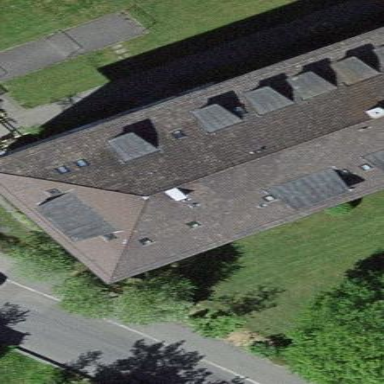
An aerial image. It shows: Hipped roof apartment building.